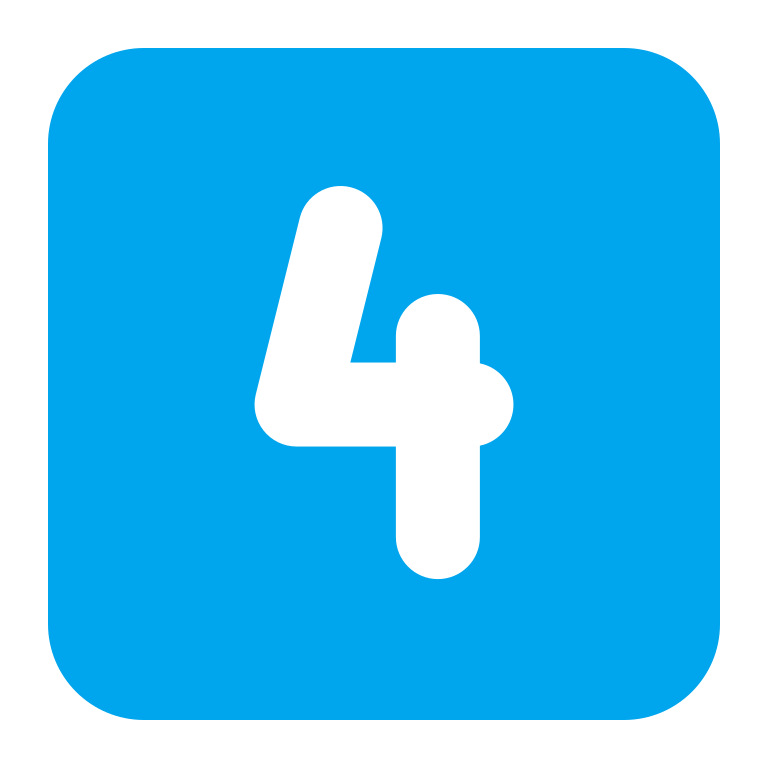
keycap 4 flat